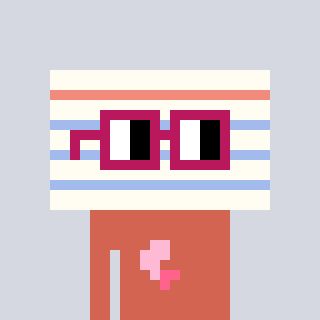
a pixel art character with square dark red glasses, a empty notebook page-shaped head and a peachy-colored body on a cool background